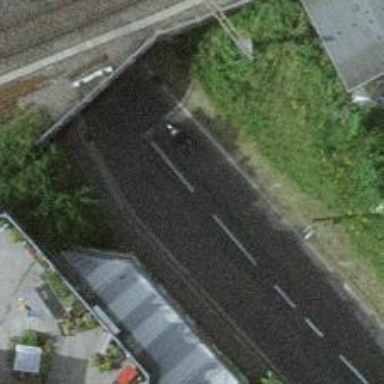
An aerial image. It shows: Tertiary road with asphalt surface and separate sidewalk.